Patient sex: F
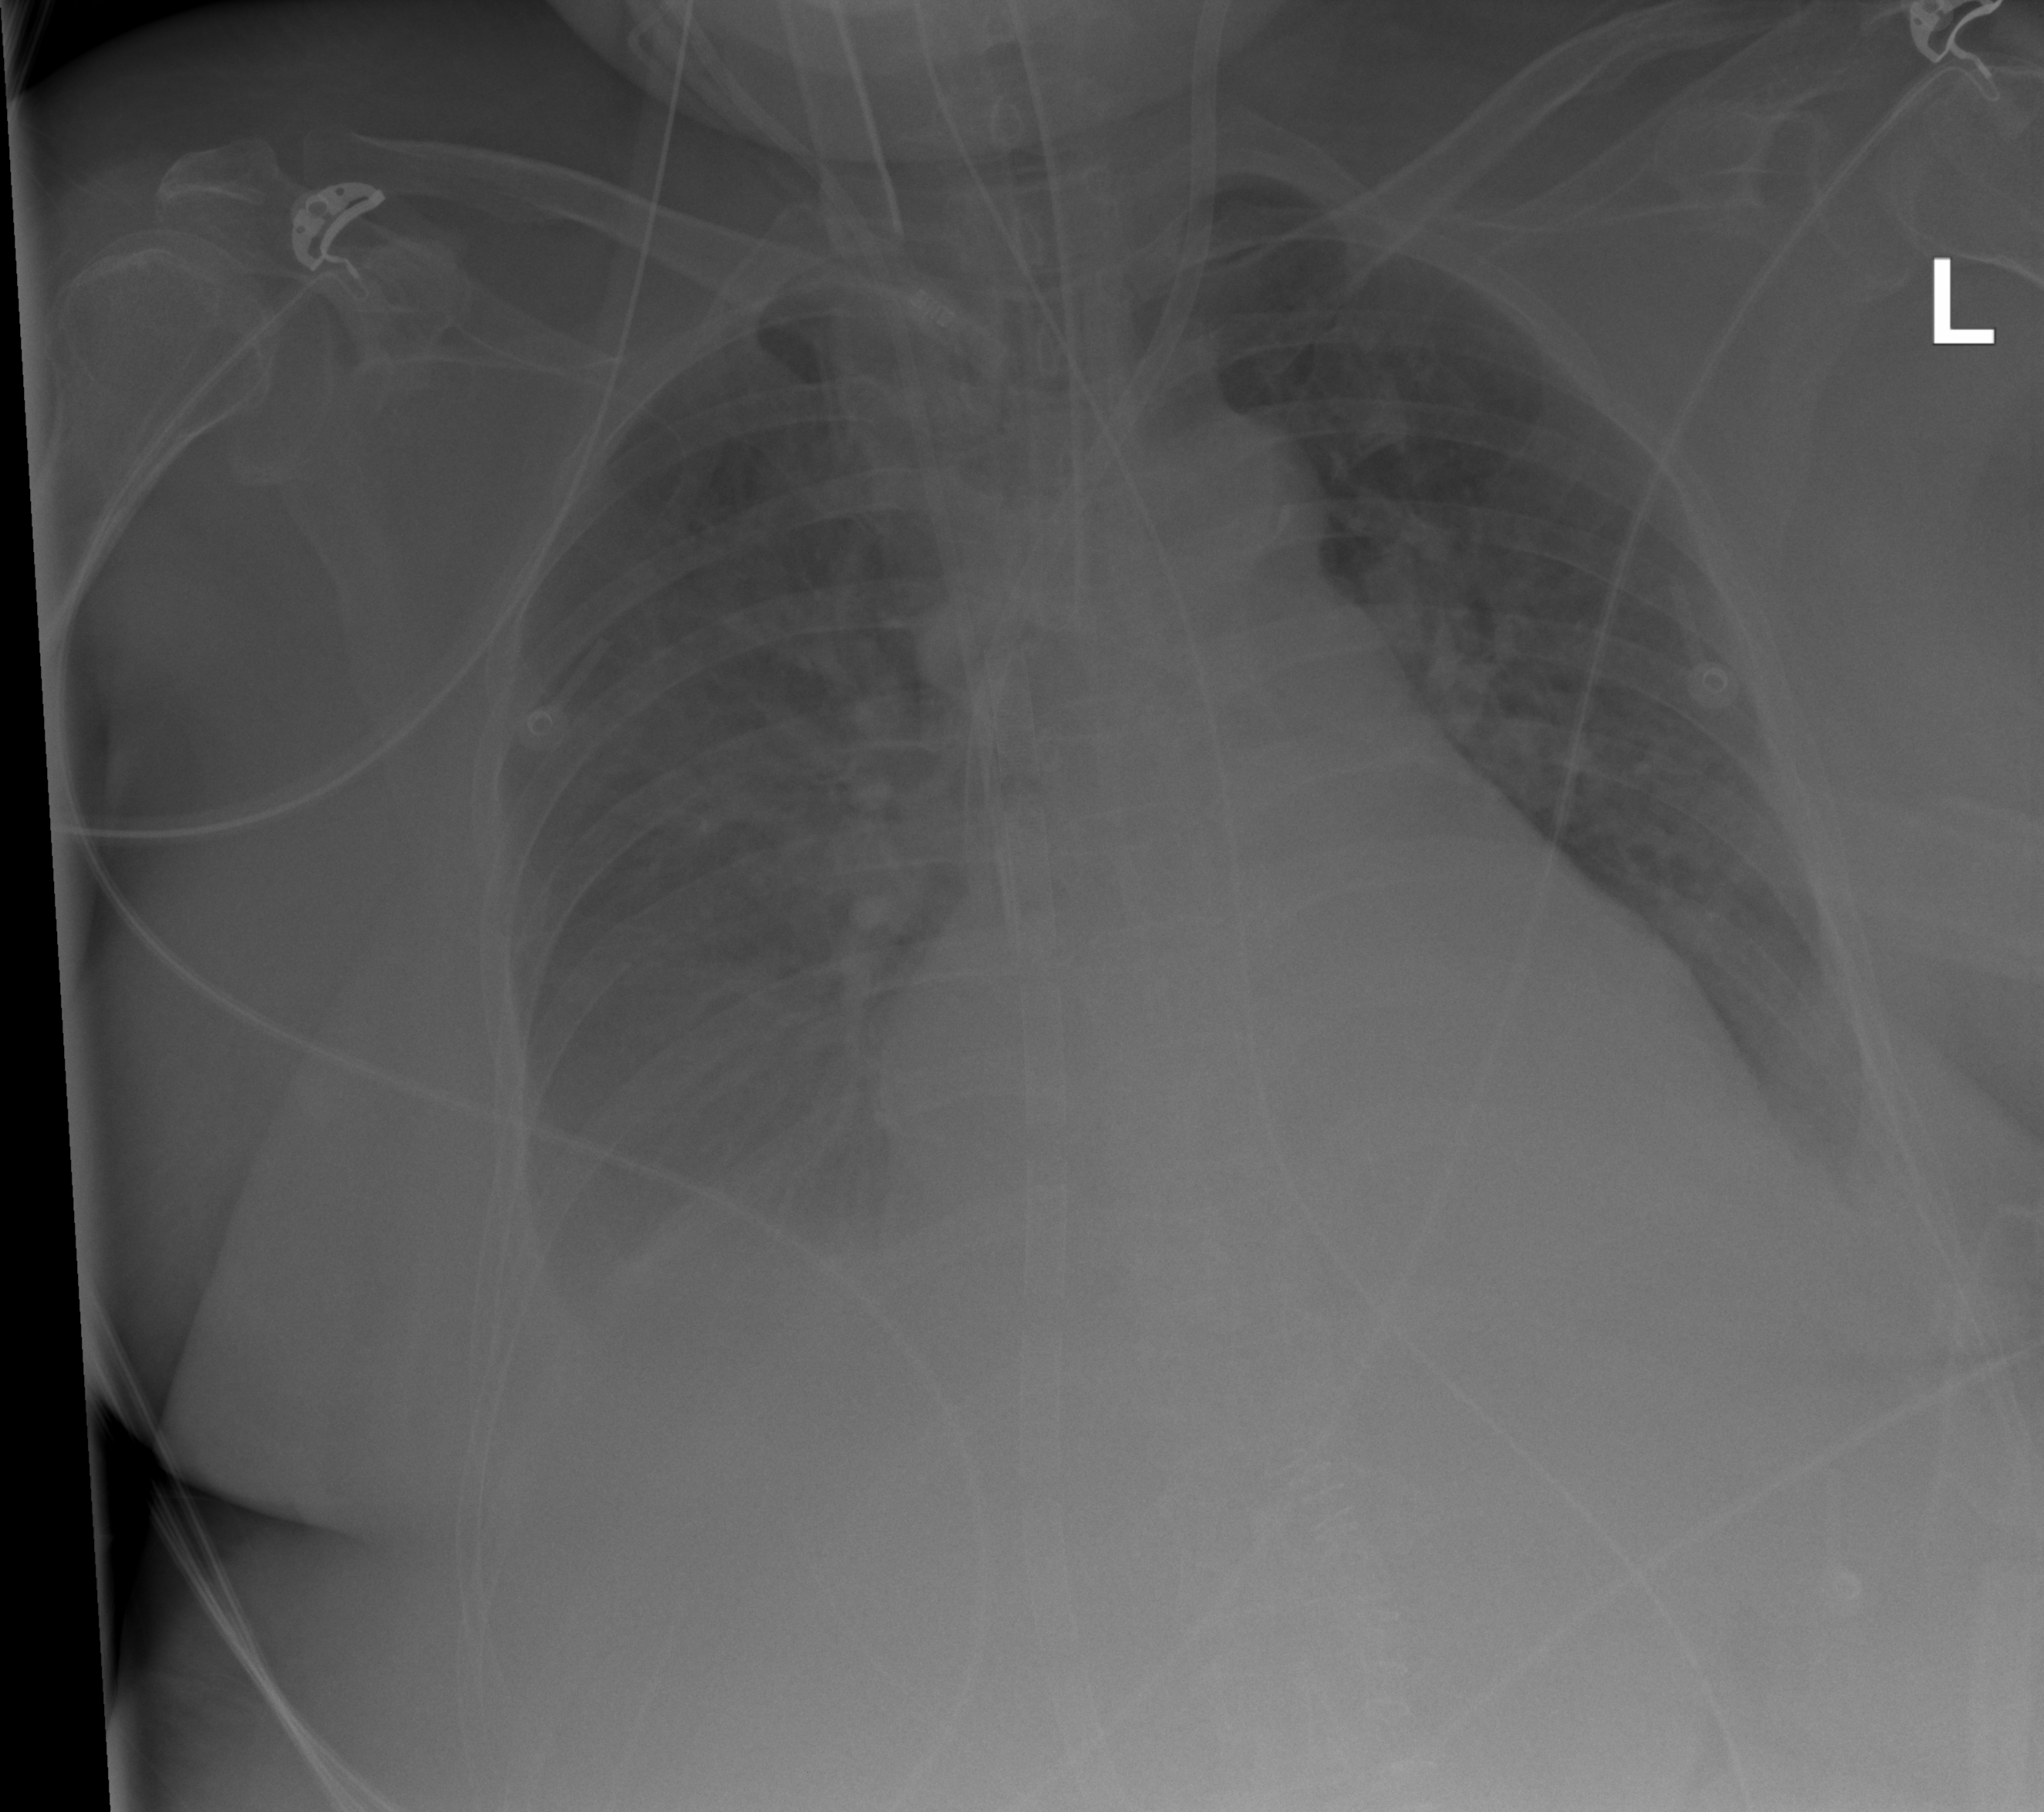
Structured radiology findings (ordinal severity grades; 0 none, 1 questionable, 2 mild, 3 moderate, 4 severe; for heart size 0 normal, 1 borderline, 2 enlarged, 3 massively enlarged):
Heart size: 2
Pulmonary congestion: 2
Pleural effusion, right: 2
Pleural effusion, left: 2
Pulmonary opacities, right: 2
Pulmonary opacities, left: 2
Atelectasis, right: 2
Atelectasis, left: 2